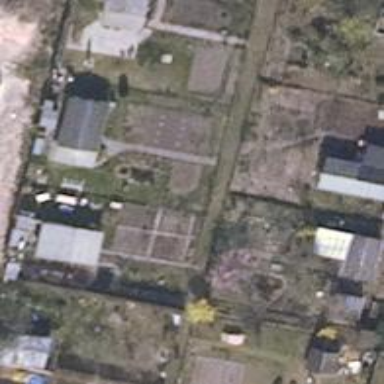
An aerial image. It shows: Allotments area.